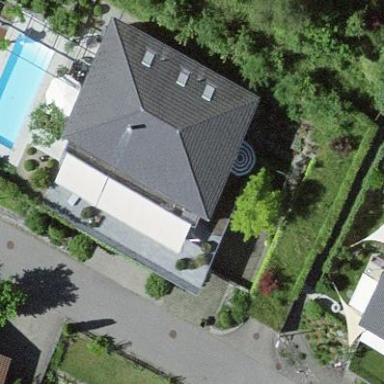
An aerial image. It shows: Residential building.